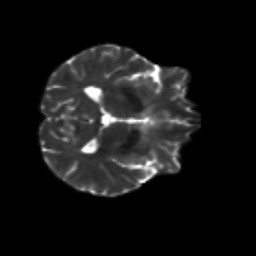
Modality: T2w
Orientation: axial
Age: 47
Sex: male
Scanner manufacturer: siemens
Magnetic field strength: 3 T
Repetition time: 8.6 s
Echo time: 0.095 s